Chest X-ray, AP view. Patient: 42 years old, sex M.
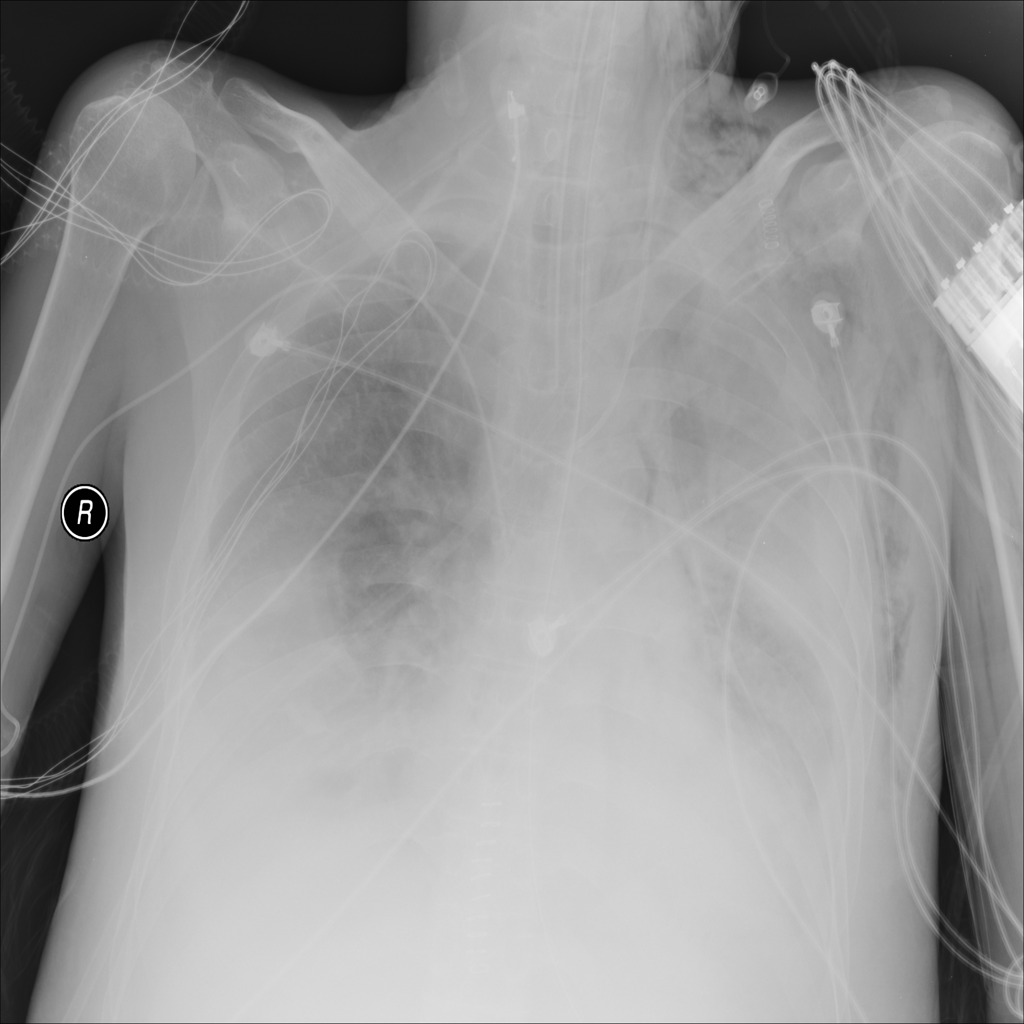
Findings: Effusion